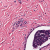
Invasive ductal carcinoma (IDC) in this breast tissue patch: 0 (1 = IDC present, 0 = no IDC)